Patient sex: M
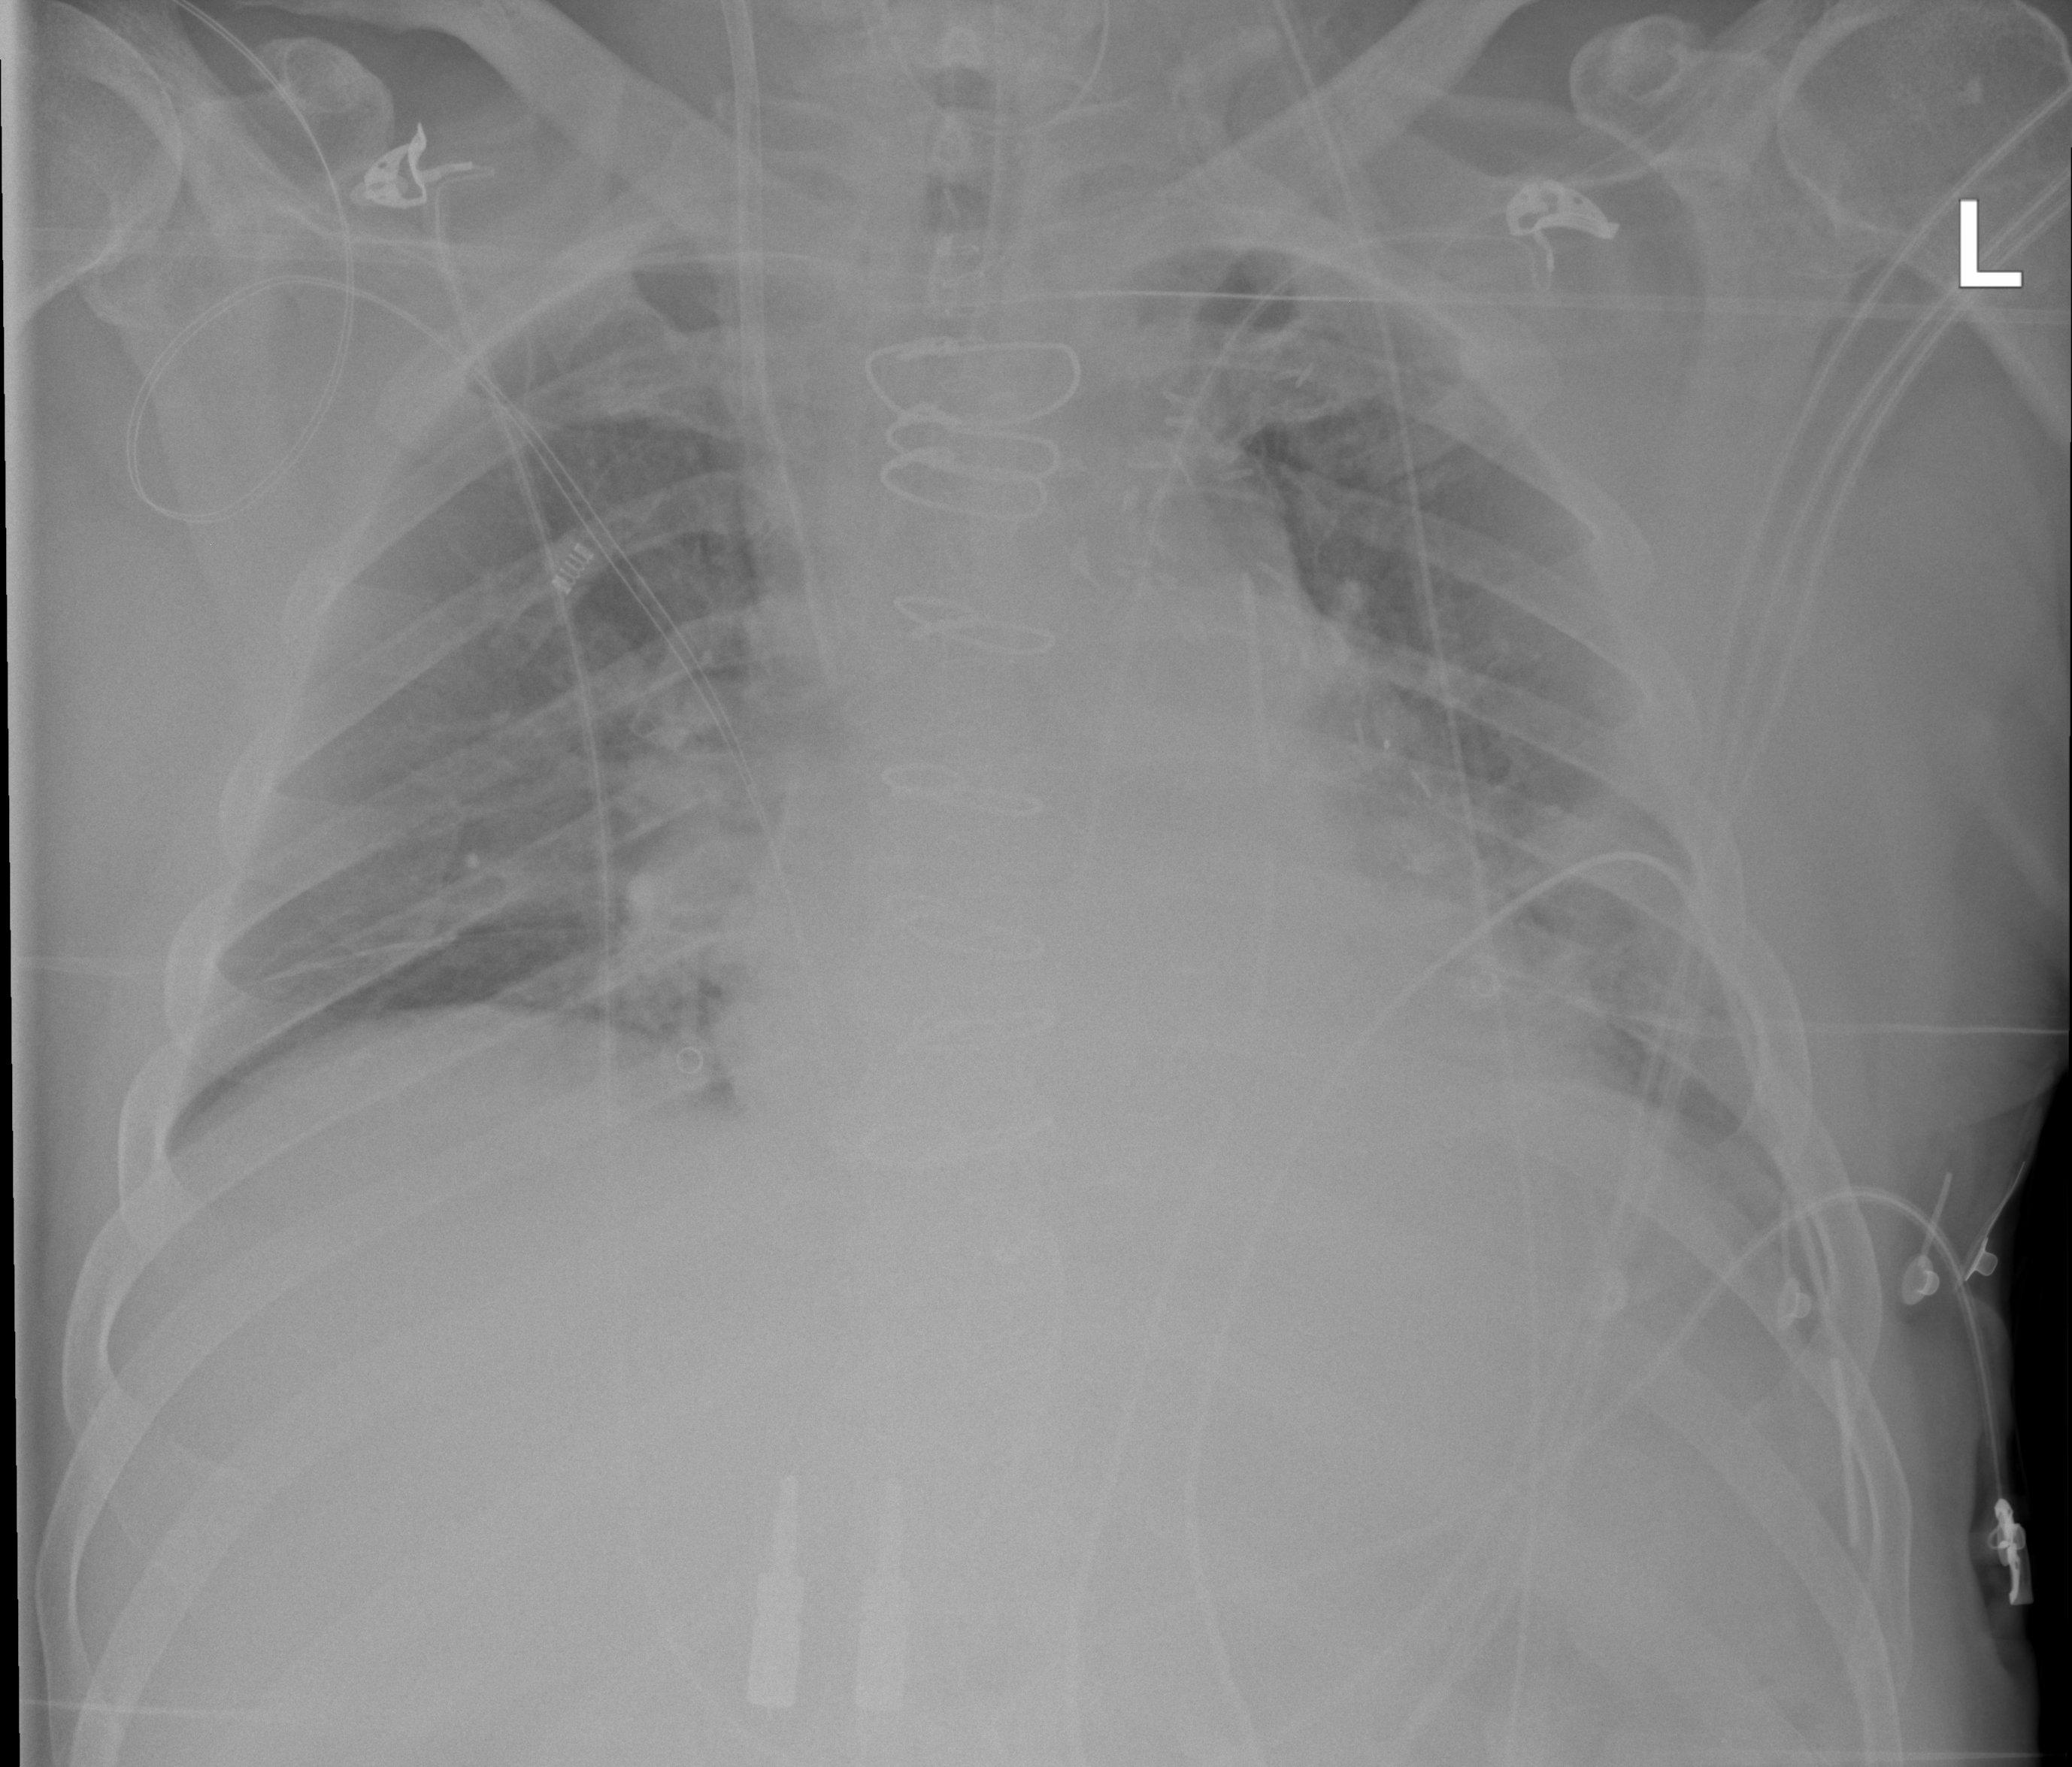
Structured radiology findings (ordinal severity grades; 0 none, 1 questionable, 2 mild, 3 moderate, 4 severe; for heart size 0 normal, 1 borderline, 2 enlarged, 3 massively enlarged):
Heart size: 1
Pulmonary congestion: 2
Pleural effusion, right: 0
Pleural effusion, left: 2
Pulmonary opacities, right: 0
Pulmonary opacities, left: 0
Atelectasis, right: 0
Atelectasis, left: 2